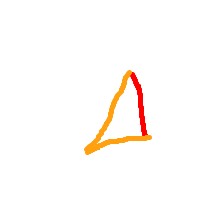
Shape: triangle